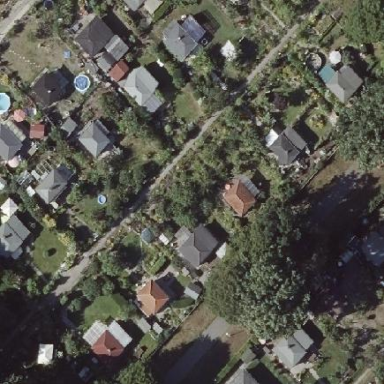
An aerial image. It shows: Plot within allotments.